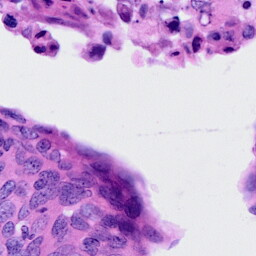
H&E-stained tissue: Cervix